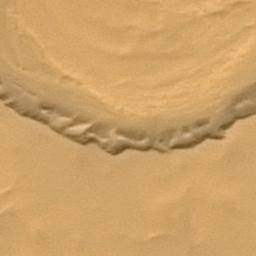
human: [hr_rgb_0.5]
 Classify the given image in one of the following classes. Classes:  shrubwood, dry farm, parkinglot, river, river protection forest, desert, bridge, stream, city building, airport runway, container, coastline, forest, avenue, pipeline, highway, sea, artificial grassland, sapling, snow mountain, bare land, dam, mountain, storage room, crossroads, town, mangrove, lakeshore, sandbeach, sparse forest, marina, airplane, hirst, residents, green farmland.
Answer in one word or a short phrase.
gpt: desert